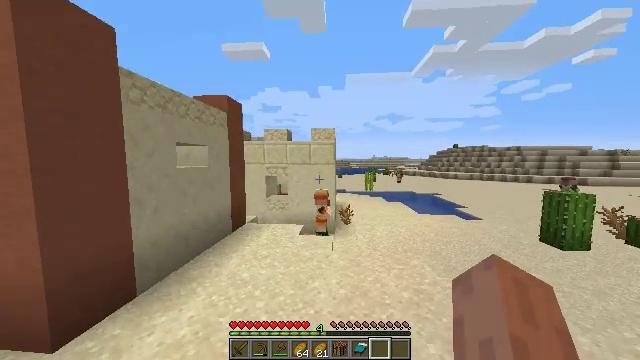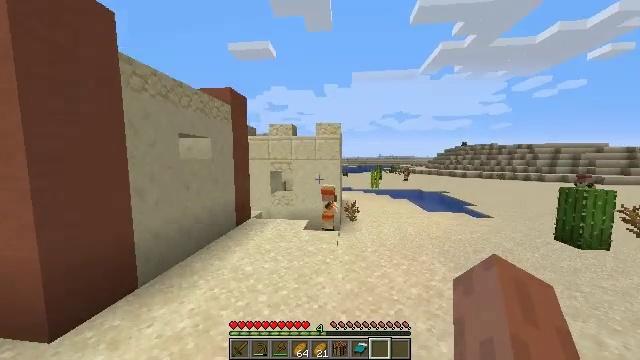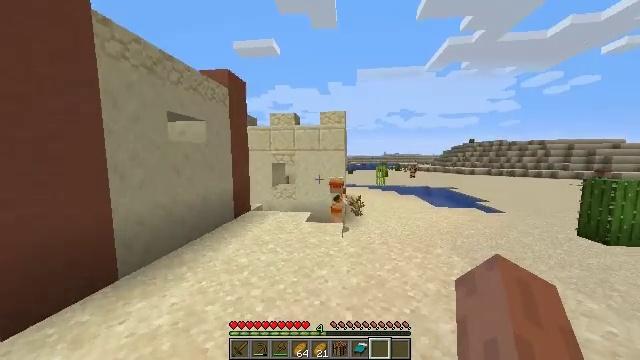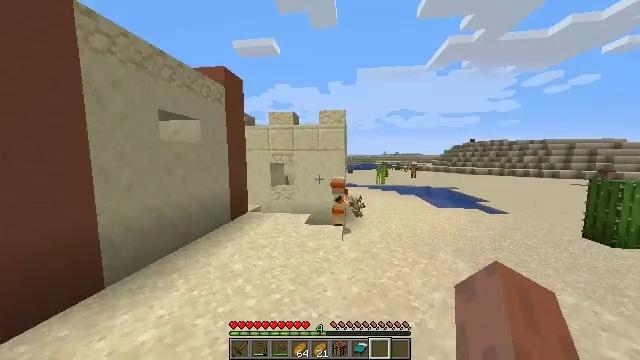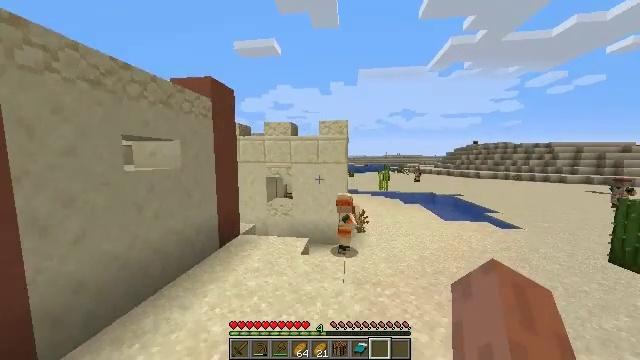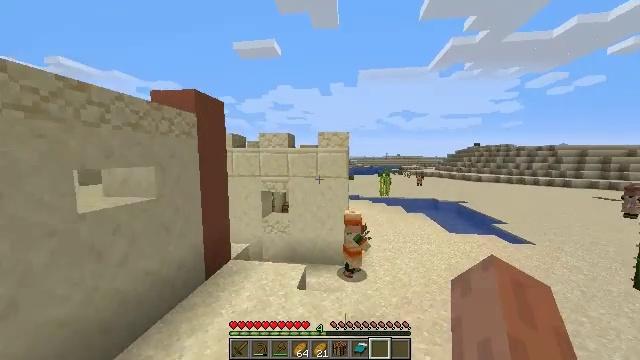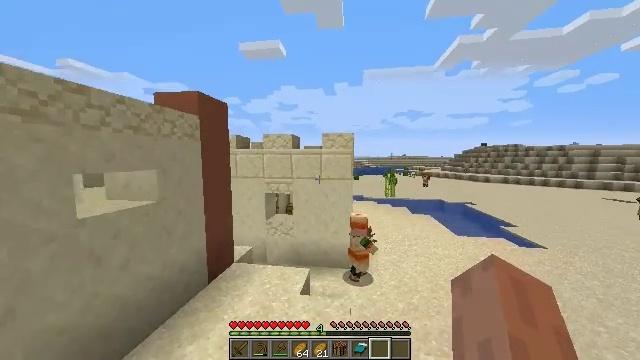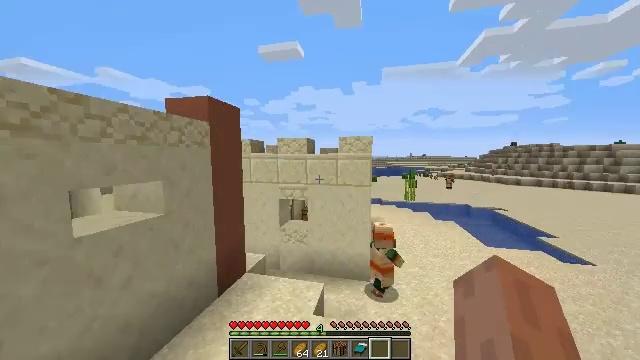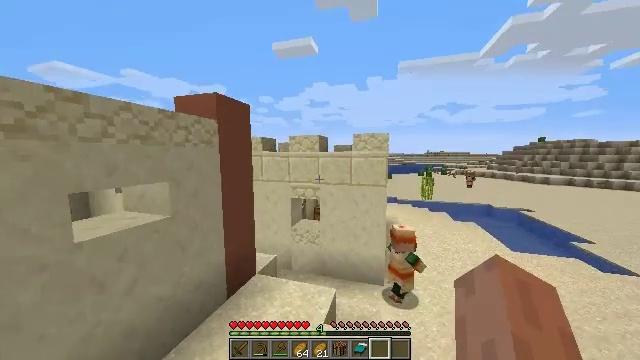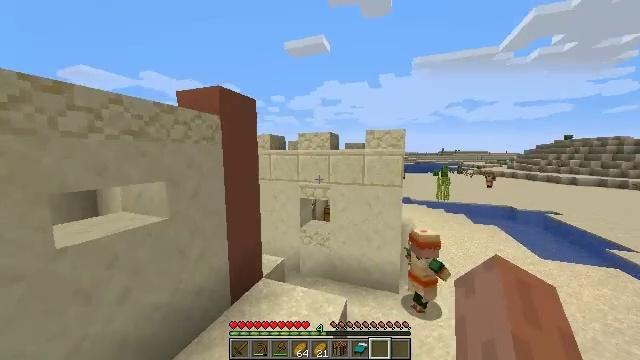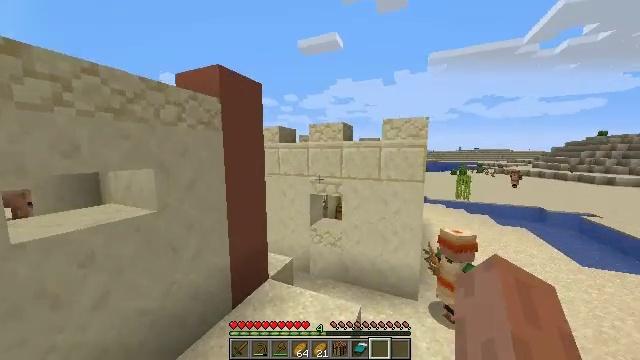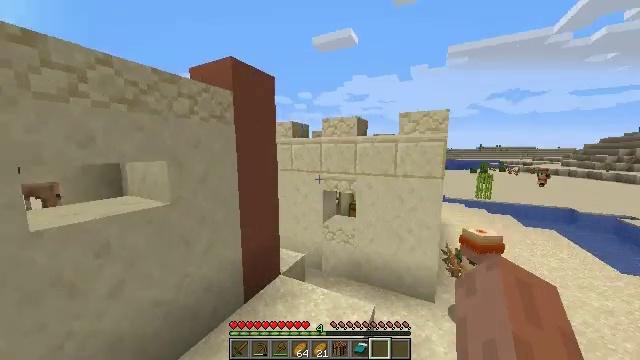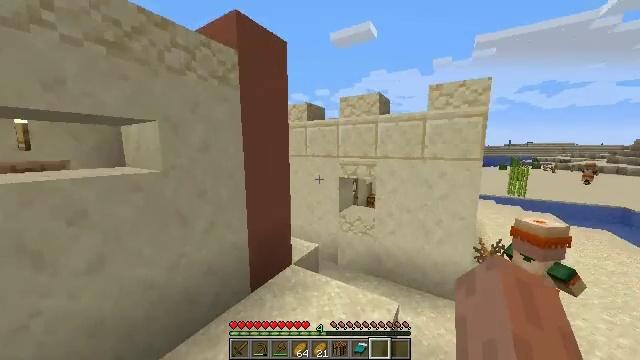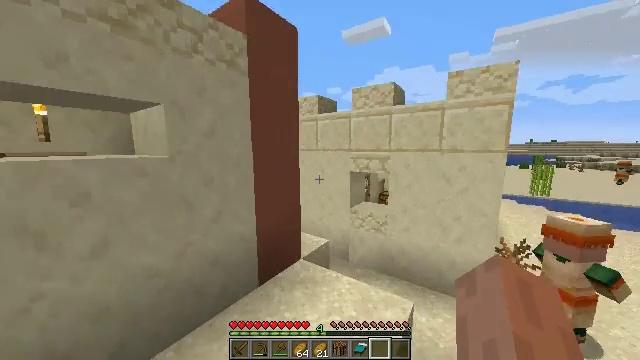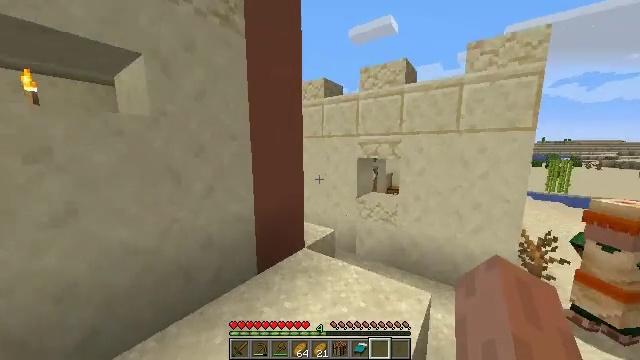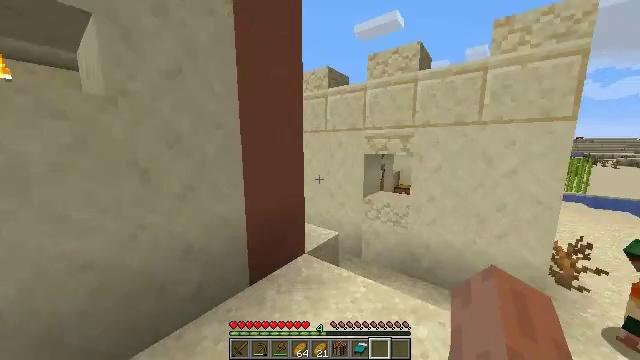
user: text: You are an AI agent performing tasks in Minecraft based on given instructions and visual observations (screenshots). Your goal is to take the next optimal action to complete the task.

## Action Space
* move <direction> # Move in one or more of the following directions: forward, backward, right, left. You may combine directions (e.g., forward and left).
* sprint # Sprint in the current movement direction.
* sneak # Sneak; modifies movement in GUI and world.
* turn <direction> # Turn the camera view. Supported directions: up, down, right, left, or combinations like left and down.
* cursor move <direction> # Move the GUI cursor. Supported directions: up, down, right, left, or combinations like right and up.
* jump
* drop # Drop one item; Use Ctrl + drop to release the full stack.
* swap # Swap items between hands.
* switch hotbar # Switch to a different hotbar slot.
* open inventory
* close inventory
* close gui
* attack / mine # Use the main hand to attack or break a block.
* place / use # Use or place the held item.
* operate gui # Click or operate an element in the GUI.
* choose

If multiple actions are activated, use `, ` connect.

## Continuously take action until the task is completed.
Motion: motion action
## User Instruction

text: Mine the blast furnace.
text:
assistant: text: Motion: move forward, turn left, jump
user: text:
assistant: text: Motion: move forward, turn left, jump
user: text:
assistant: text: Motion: move forward, jump
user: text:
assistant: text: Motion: move forward, jump
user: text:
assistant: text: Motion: move forward, jump
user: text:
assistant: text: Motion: move forward, turn left, jump
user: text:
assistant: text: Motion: move forward and move left, turn left, jump
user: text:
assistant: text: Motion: move forward and move left, turn left, jump
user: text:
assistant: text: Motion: move forward and move left, turn left
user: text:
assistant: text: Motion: move forward and move left, turn left
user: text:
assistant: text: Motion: move forward and move left, turn left
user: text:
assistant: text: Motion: move forward and move left, turn left
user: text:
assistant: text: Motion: move forward and move left, turn left
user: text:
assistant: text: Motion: move forward, turn left
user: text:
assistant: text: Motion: move forward, turn left
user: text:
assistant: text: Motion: move forward
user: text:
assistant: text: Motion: move forward
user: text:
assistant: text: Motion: move forward
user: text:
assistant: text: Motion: move forward
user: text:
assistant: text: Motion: move forward
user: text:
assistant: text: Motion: move forward
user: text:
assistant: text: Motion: move forward, turn left
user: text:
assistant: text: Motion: move forward, turn left, jump
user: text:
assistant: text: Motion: move forward, turn left, jump
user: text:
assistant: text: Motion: move forward, turn left, jump
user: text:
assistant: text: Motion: move forward and move left, turn left, jump
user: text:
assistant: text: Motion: move forward and move left, jump
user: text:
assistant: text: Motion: move forward and move left, jump
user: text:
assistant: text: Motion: move forward and move left, jump
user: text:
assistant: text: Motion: move forward and move left, jump